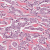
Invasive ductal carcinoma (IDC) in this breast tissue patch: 1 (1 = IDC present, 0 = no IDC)